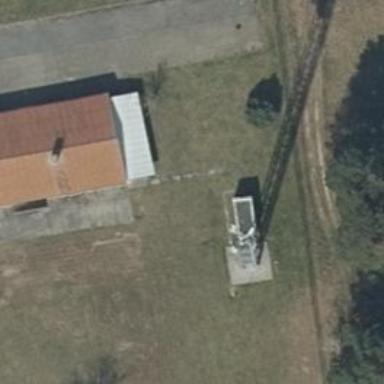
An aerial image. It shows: Communication tower.